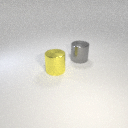
large yellow metal cylinder to the left of large gray metal cylinder